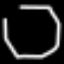
Label: octagon